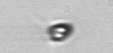
Label: Pyramimonas